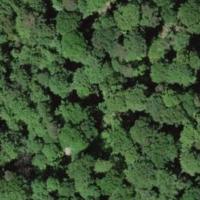
EUNIS habitat code: 41
Species observed at this site:
Lonicera acuminata